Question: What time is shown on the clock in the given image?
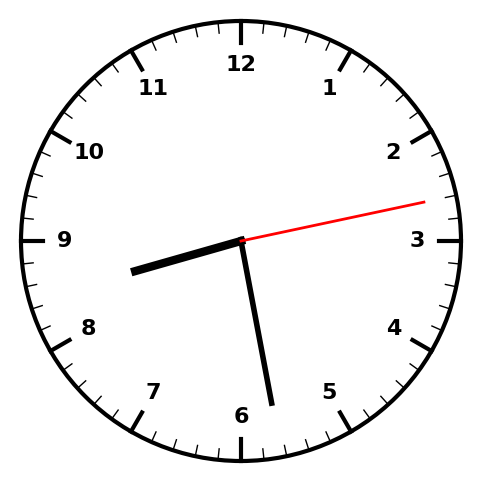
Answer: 08:28:13